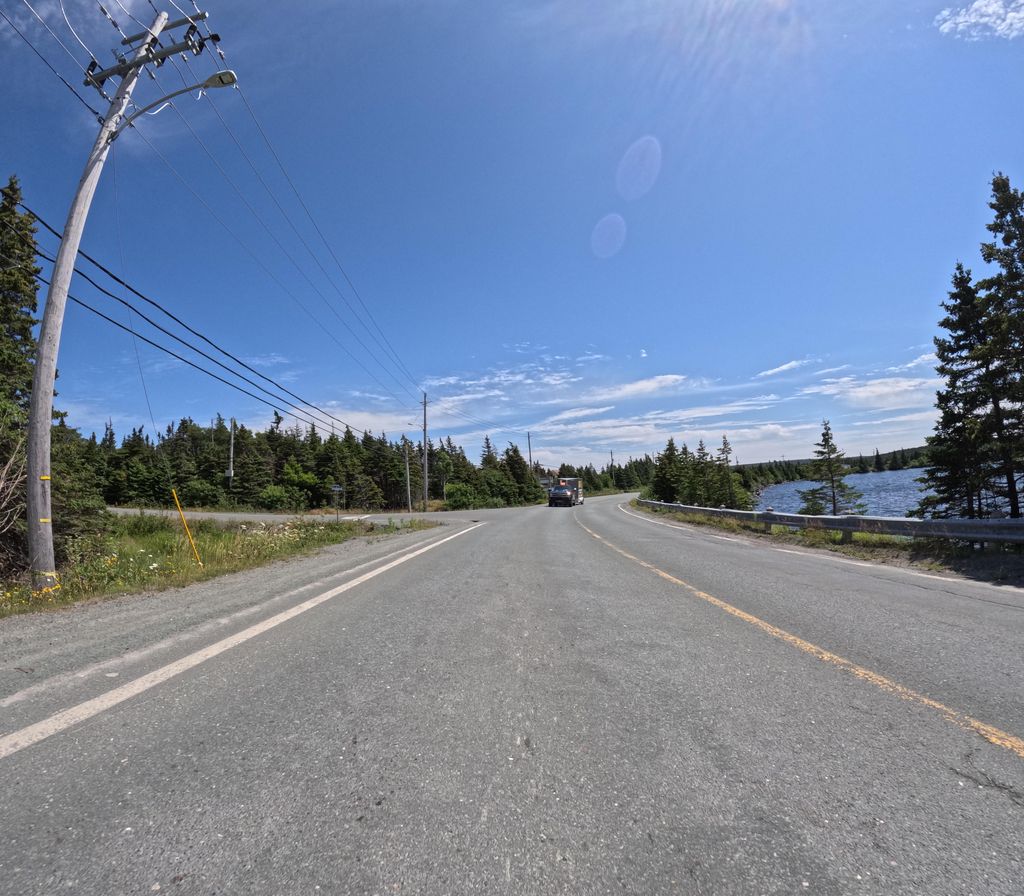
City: st_johns